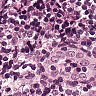
Metastatic tissue present: no